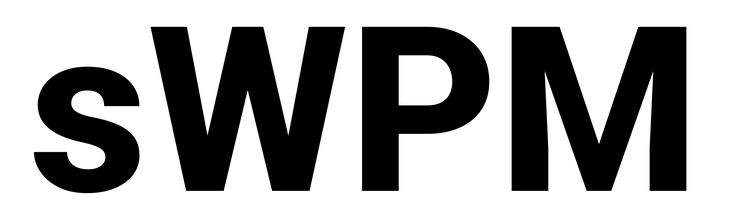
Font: Roboto_ExtraBold